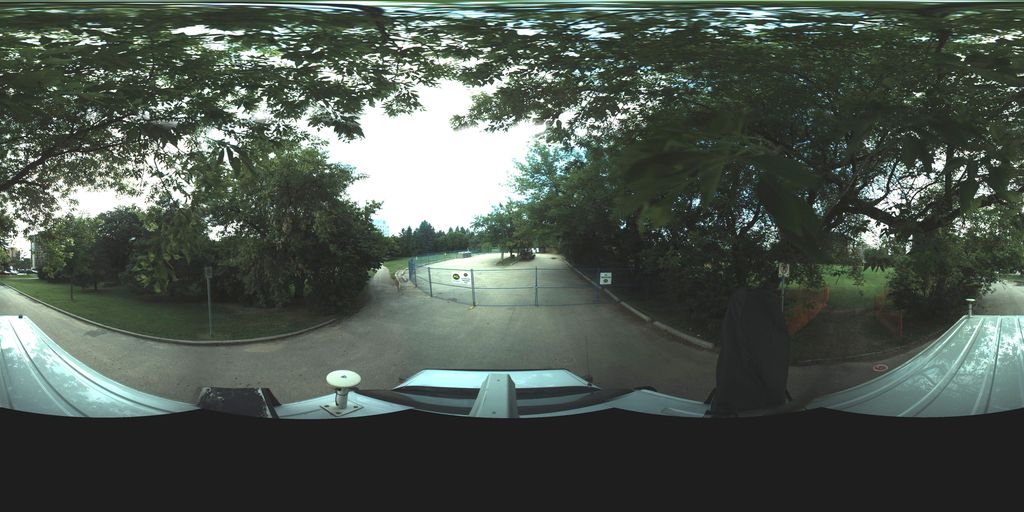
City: saskatoon